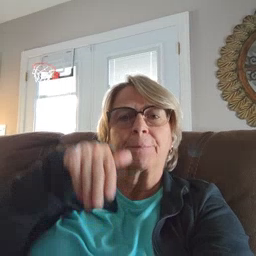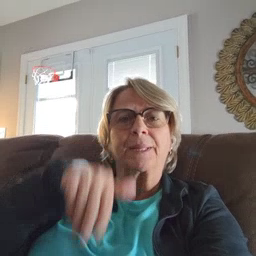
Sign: puppy